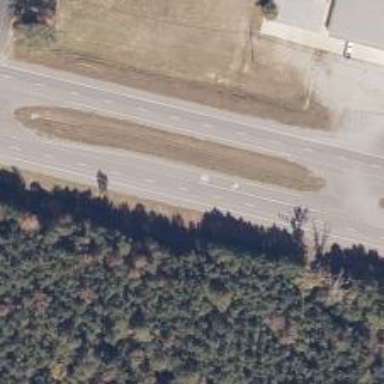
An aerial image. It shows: Dual carriageway secondary road with asphalt surface.